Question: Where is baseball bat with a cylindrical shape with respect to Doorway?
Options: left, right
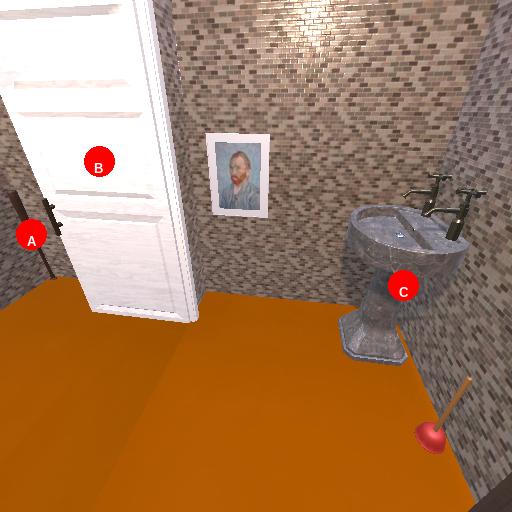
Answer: left